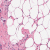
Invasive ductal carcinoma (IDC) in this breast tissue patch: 0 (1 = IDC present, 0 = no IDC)